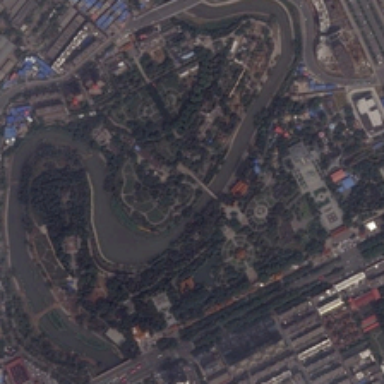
The river is across the park surrounded by dense houses .